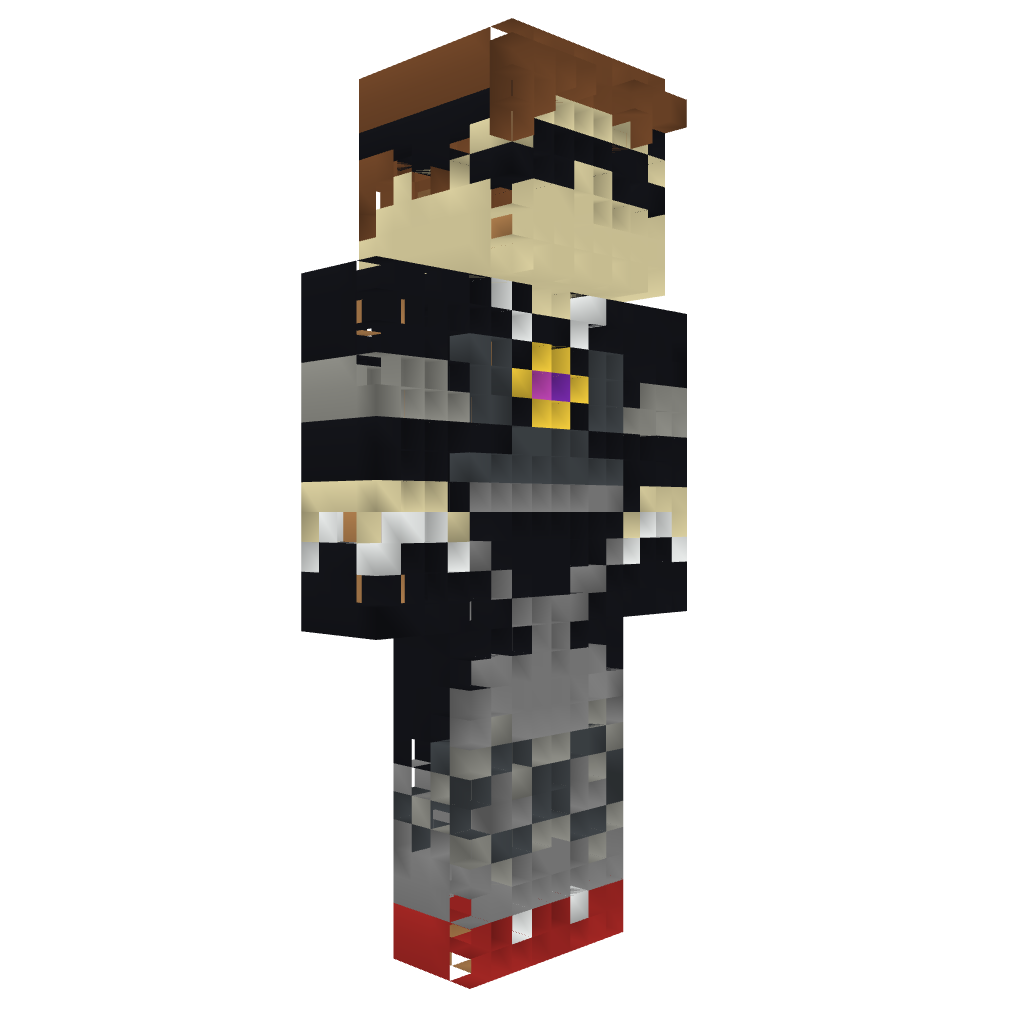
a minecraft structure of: skydoesminecraft